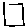
Label: square